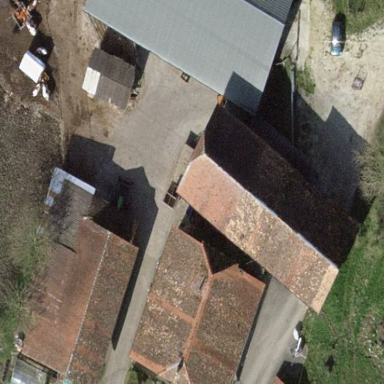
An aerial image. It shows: Farm building.